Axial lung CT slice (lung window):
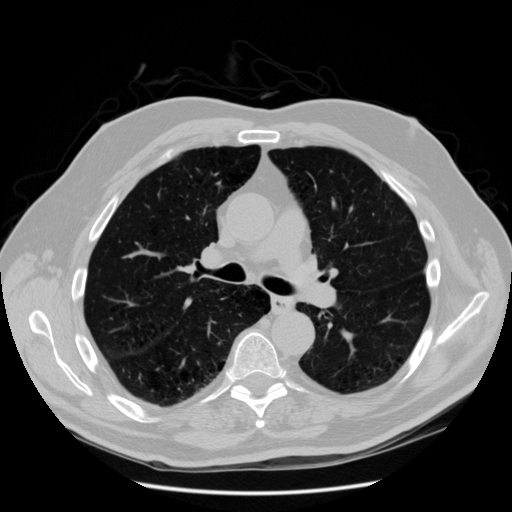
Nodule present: no